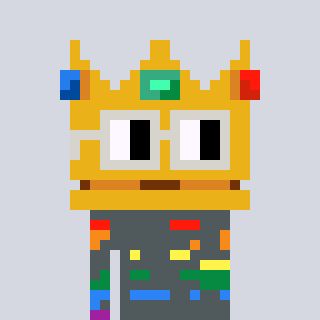
a pixel art character with square light gray glasses, a crown-shaped head and a blue-colored body on a cool background